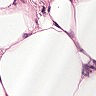
Metastatic tissue present: no